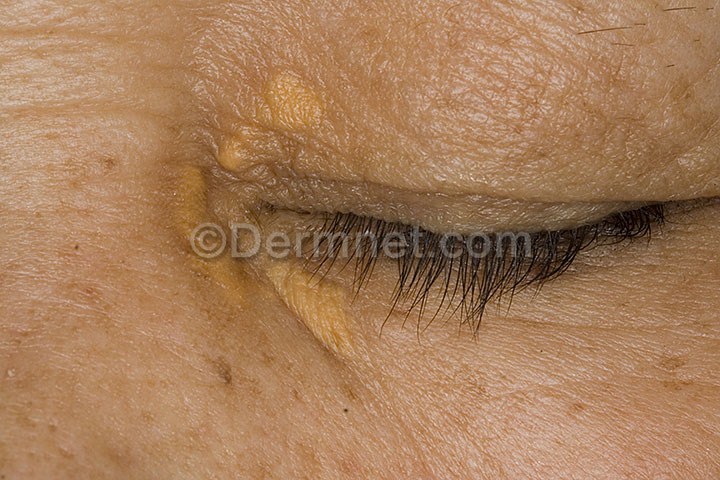
Disease: Systemic Disease